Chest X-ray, AP view. Patient: 39 years old, sex F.
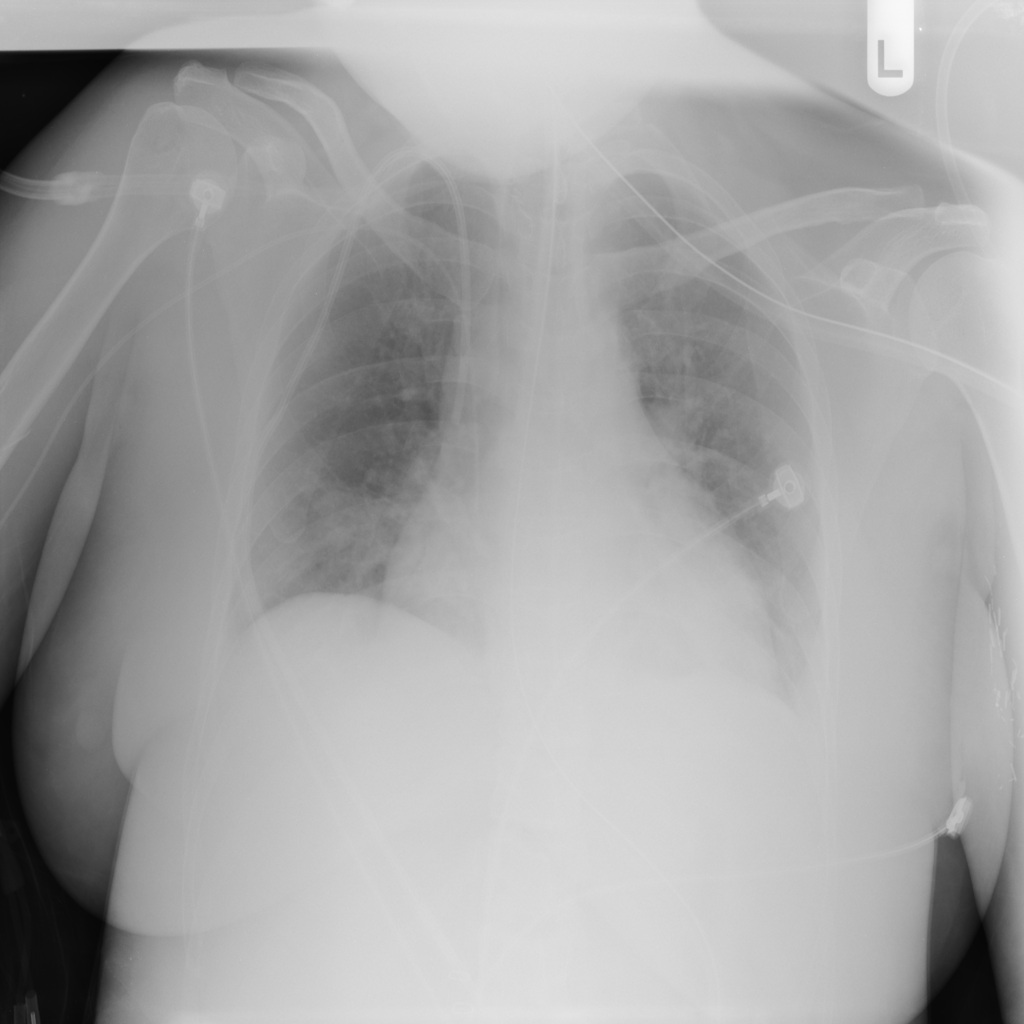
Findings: No Finding